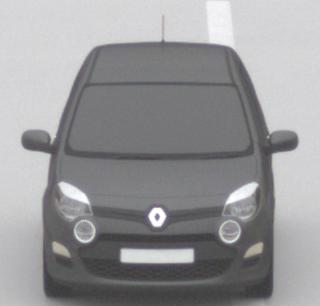
Make: Renault
Model: Twingo 1.2 LEV 16V 75
Detailed model: Twingo (II)
Model produced from: 2012/01
Model produced until: 2014/07
Doors: 3
Color: gray
Road condition: dry road
Daytime: midday
Contrast: low contrast